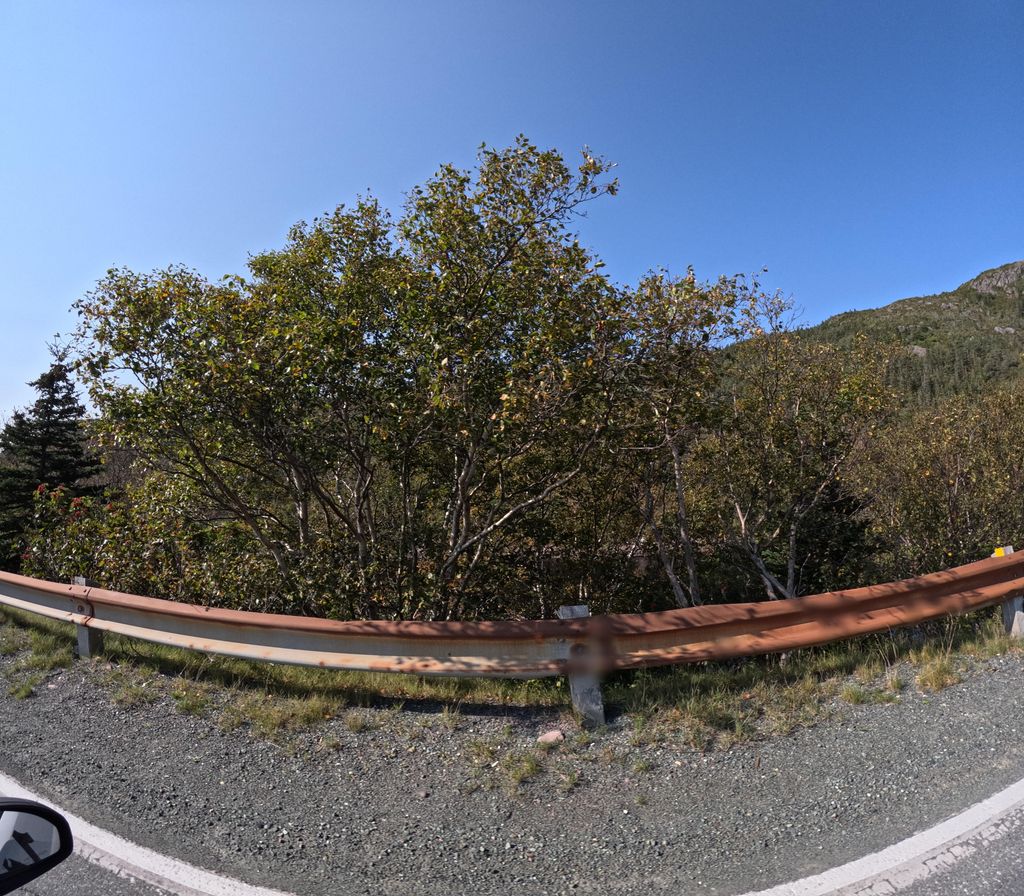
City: st_johns